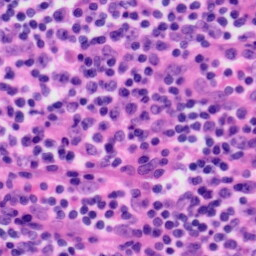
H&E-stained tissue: Tonsil